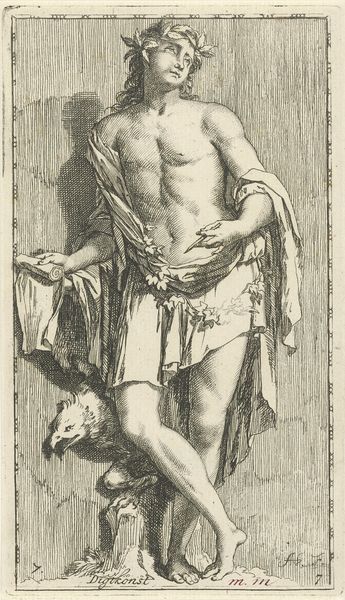
Titel: Personificatie van de dichtkunst
Künstler: Arnold Houbraken
Standort: Amsterdam
Institution: Rijksmuseum
Schlagwörter: adler, blätter, hand, kopf, laub, lendenschurz, mann, nackt, schatten, umhang, vogel, weiß, brust, grau, schwarz, zeichnung, tuch, jung, barock, falten, stehen, bildnis, gewand, haare, mantel, pose, stehend, pflanze, beine, schrift, papier, schnabel, haltung, linien, muskeln, inschrift, nabel, kontrapost, oberkörper, fett, unterschrift, barfuß, druck, schraffur, radierung, kranz, lorbeer, lorbeeren, lorbeerkranz, stift, rolle, efeu, papierrolle, schreiben, toga, schriftrolle, kupferstich, baumstumpf, efeuranke, lobeer, efau, scrift, kraqntz